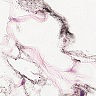
Metastatic tissue present: no